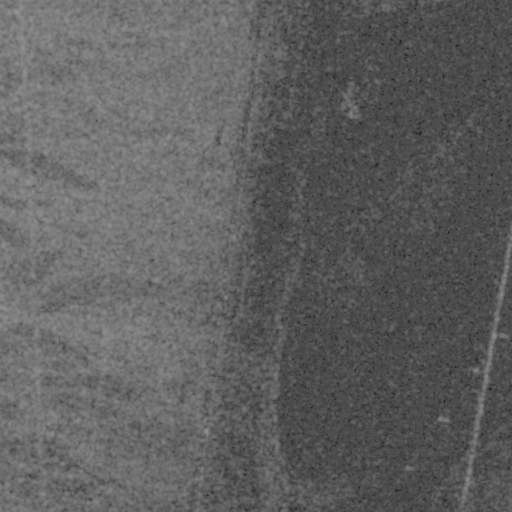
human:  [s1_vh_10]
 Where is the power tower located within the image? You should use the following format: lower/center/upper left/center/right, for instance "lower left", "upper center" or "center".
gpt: The power tower is located in the lower right of the image.
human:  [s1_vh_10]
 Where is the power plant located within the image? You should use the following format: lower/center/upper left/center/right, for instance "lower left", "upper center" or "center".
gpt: There is no power plant in the image.

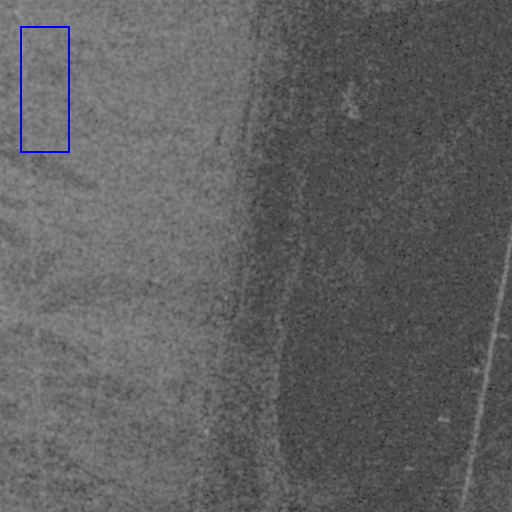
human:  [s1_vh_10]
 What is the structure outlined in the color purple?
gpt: There is no purple outline.
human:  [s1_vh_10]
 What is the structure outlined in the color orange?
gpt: There is no structure outlined in orange.